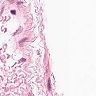
Metastatic tissue present: no